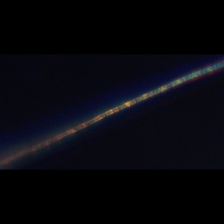
Taxon: Leptocylindrus
Group: Diatoms